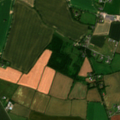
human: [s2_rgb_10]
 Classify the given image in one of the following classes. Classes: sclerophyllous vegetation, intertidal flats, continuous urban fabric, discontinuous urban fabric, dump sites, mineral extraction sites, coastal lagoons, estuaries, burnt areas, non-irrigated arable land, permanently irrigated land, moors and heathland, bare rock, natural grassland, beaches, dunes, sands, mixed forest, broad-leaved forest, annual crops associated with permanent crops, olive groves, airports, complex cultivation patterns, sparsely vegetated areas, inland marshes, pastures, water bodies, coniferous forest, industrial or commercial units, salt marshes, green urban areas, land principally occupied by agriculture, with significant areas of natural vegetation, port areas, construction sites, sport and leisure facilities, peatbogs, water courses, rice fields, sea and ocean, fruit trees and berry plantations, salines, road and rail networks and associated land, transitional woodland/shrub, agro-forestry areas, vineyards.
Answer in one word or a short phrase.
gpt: non-irrigated arable land, pastures